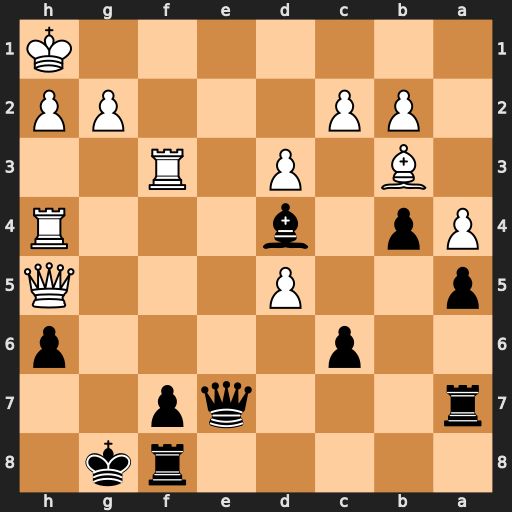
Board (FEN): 5rk1/r3qp2/2p4p/p2P3Q/Pp1b3R/1B1P1R2/1PP3PP/7K
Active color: b
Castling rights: -
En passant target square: -
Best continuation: Qe1+ Rf1 Qxf1#